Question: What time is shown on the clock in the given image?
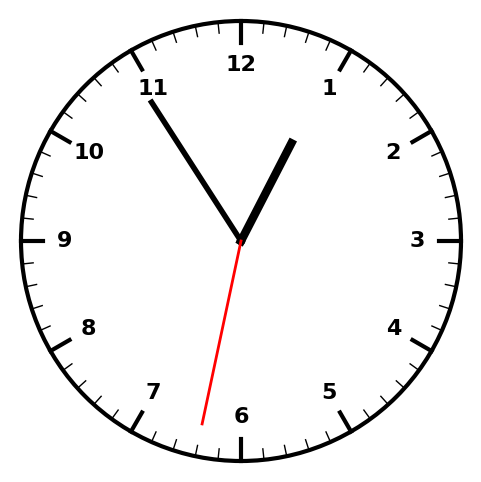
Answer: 12:54:32